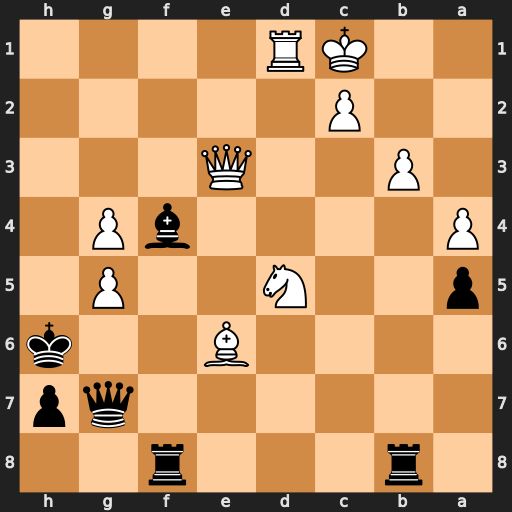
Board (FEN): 1r3r2/6qp/4B2k/p2N2P1/P4bP1/1P2Q3/2P5/2KR4
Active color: b
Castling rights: -
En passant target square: -
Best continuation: Bxg5 Rh1+ Kg6 Bf5+ Rxf5 gxf5+ Kf7 f6 Bxe3+